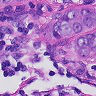
Metastatic tissue present: yes